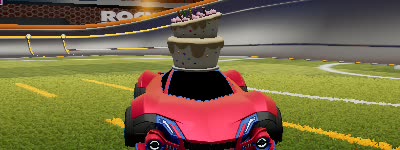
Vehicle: werewolf